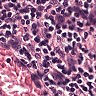
Metastatic tissue present: no